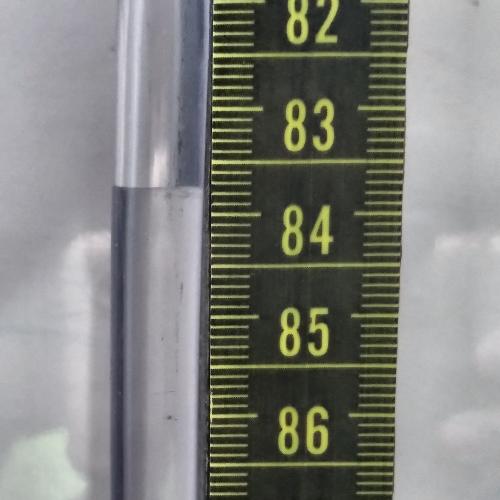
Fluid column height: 83.7 cm